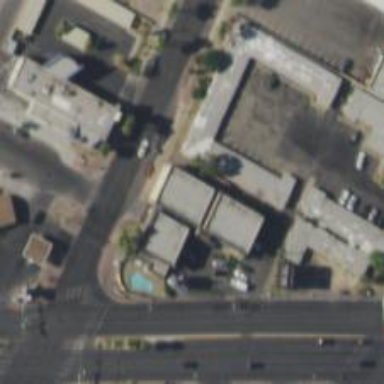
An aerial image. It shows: Commercial building.